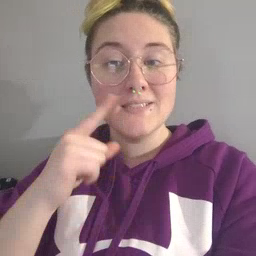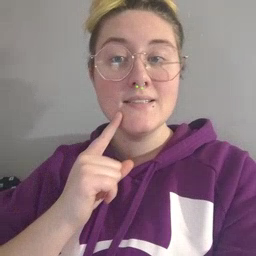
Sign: cheek